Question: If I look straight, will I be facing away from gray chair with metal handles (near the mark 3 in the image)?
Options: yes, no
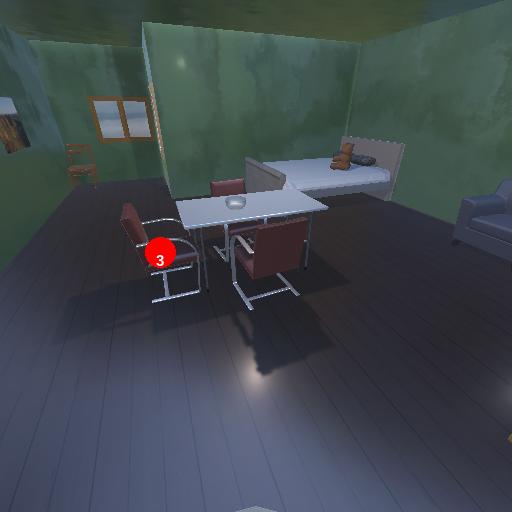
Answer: yes